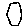
Label: hexagon